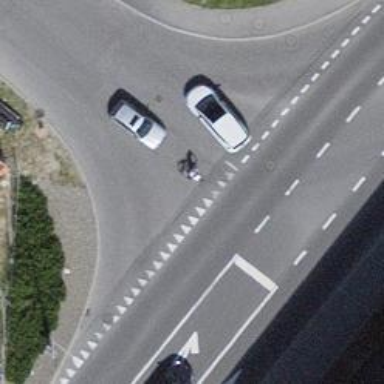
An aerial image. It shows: Road with "give way" sign.